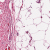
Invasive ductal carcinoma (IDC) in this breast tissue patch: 0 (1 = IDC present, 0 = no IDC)